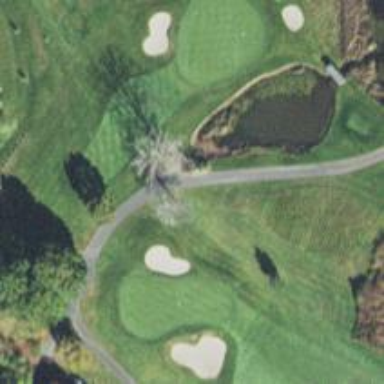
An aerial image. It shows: Pathway for golfing.